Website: home-depot
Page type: account-selection
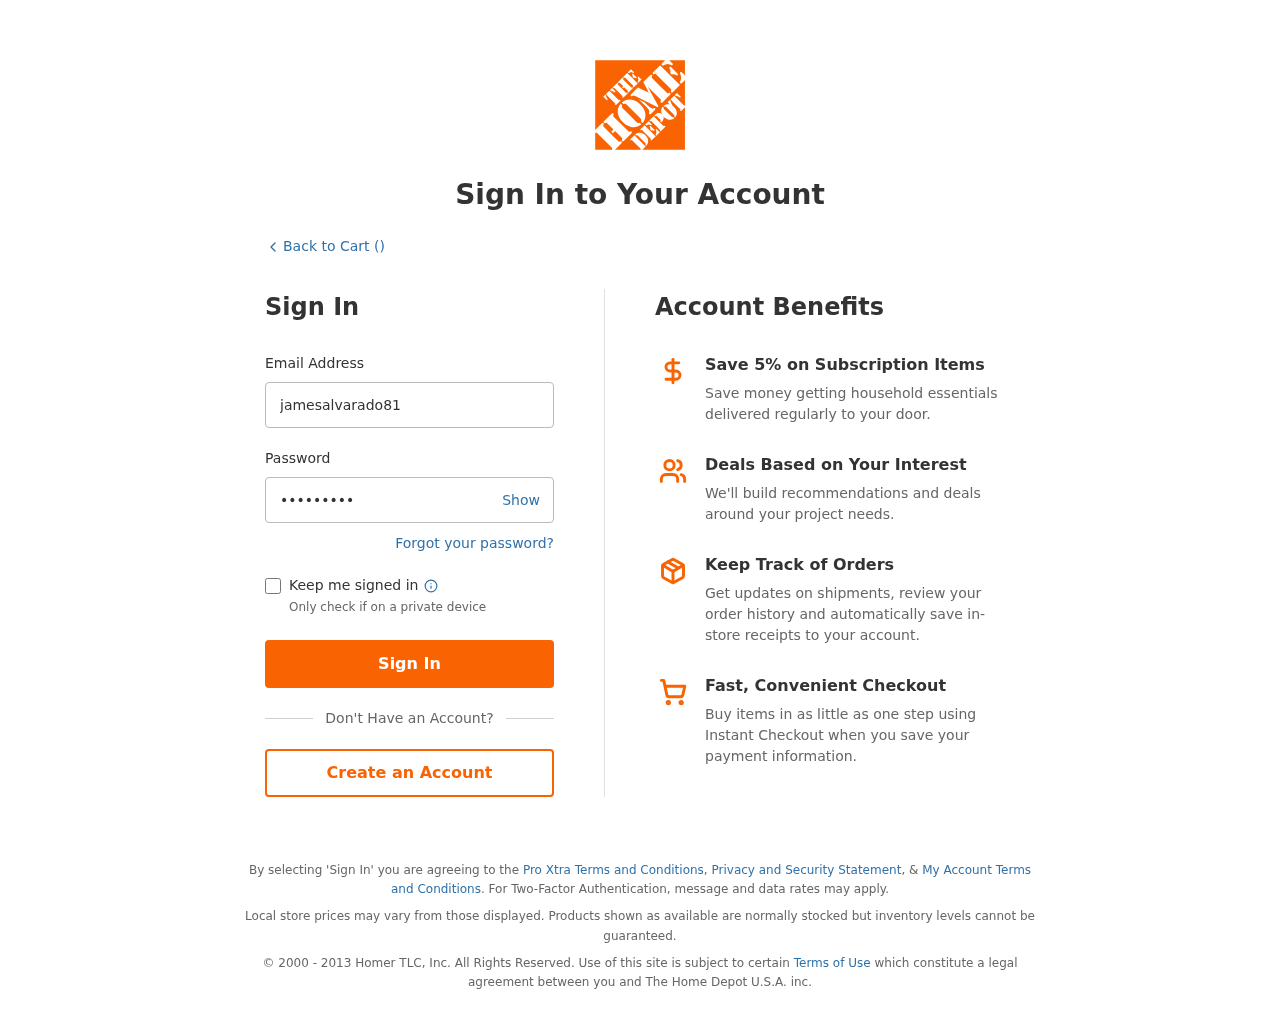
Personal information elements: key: PII_LOGIN_USERNAME
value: jamesalvarado81